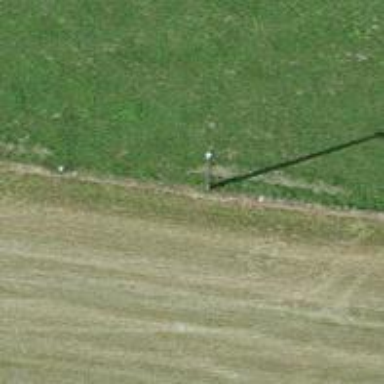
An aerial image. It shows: Power pole.